Question: I have following data
'''
ct<-structure(list(Conc = c(50L, 100L, 150L, 50L, 100L, 150L, 50L,
100L, 150L, 100L, 100L, 100L), kGy = c(10L, 10L, 10L, 15L, 15L,
15L, 20L, 20L, 20L, 15L, 15L, 15L), CT.Y. = c(75L, 65L, 51L,
87L, 93L, 89L, 81L, 86L, 78L, 92L, 93L, 92L)), .Names = c("Conc",
"kGy", "CT.Y."), class = "data.frame", row.names = c(NA, -12L))
'''
And i am using following R code for response surface
'''
library(rsm)
ct.rsm<-rsm(CT.Y.~SO(Conc, kGy), data=ct)
persp(ct.rsm, Conc ~ kGy, col=rainbow(50), theta=60,
phi=0, r = 3, d=1, border = NULL, ltheta = -135, lphi = 0
, shade = 0.75, zlab="CT",ylab="Concentration %", col.axis=37, font.lab=2,col.lab=33,
contour=("colors"))
'''
One question is that how can i fill the colors in contours?
and other question is about the axes labeling. For label of X and Z axes i can label it, but when i want to include the label of Y-axis, i receive following error.
'''
Error in persp.default(dat$x, dat$y, dat$z, xlab = dat$labs[1], ylab = dat$labs[2], :
formal argument "ylab" matched by multiple actual arguments
'''
Hope that some one can help me in this regard.
Thanks in advance.

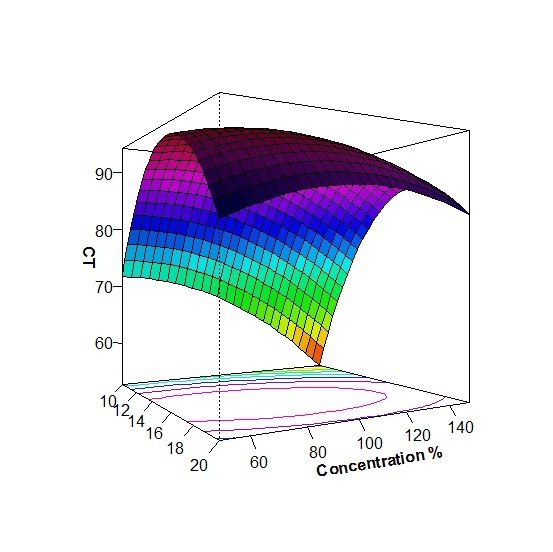
Answer: I pieced together a working example of your data (without your rownames). The object returned from the rsm function is classes "rsm" "lm", so it gets handled by persp.lm. That function has a hard-coded ylab specification and no provision for relabeling. It can be fixed (with a puzzling reversal of x and ylabs). I changed the 'line' function in 'draw.cont.line' to polygon and it illustrates the need for further efforts to link up the endpoints as mentioned in my comment below:
'''
persp.lm <-
function (x, form, at, bounds, zlim, zlab, xlabs, col = "white", xlab=xlab,
contours = NULL, hook, atpos = 3, theta = -25, phi = 20,
r = 4, border = NULL, box = TRUE, ticktype = "detailed", ylab,
... )
{
draw.cont.line = function(line) {
if (cont.varycol) {
cont.col = col
if (length(col) > 1)
cont.col = col[cut(c(line$level, dat$zlim), length(col))][1]
}
polygon(trans3d(line$x, line$y, cont.z, transf), col = cont.col,
lwd = cont.lwd)
}
plot.data = contour.lm(x, form, at, bounds, zlim, xlabs,
atpos = atpos, plot.it = FALSE)
transf = list()
if (missing(zlab))
zlab = ""
facet.col = col
cont = !is.null(contours)
if (mode(contours) == "logical")
cont = contours
cont.first = cont
cont.z = cz = plot.data[[1]]$zlim[1]
cont.col = 1
cont.varycol = FALSE
cont.lwd = 1
if (is.character(contours)) {
idx = charmatch(contours, c("top", "bottom", "colors"),
0)
if (idx == 1) {
cont.first = FALSE
cont.z = plot.data[[1]]$zlim[2]
}
else if (idx == 2) {
}
else if (idx == 3) {
cont.varycol = TRUE
if (length(col) < 2)
col = rainbow(40)
}
else cont.col = contours
}
else if (is.list(contours)) {
if (!is.null(contours$z))
cz = contours$z
if (is.numeric(cz))
cont.z = cz
else if (cz == "top") {
cont.first = FALSE
cont.z = plot.data[[1]]$zlim[2]
}
if (!is.null(contours$col))
cont.col = contours$col
if (!is.null(contours$lwd))
cont.lwd = contours$lwd
if (charmatch(cont.col, "colors", 0) == 1) {
cont.varycol = TRUE
if (length(col) < 2)
col = rainbow(40)
}
}
for (i in 1:length(plot.data)) {
dat = plot.data[[i]]
cont.lines = NULL
if (!missing(hook))
if (!is.null(hook$pre.plot))
hook$pre.plot(dat$labs)
if (cont)
cont.lines = contourLines(dat$x, dat$y, dat$z)
if (cont && cont.first) {
transf = persp(dat$x, dat$y, dat$z, zlim = dat$zlim, xlab=ylab,
theta = theta, phi = phi, r = r, col = NA, border = NA,
box = FALSE)
lapply(cont.lines, draw.cont.line)
par(new = TRUE)
}
if (length(col) > 1) {
nrz = nrow(dat$z)
ncz = ncol(dat$z)
zfacet = dat$z[-1, -1] + dat$z[-1, -ncz] + dat$z[-nrz,
-1] + dat$z[-nrz, -ncz]
zfacet = c(zfacet/4, dat$zlim)
facet.col = cut(zfacet, length(col))
facet.col = col[facet.col]
}
transf = persp(dat$x, dat$y, dat$z, xlab = xlab,
zlab = zlab, zlim = dat$zlim, ylab=ylab,
col = facet.col, border = border, box = box, theta = theta,
phi = phi, r = r, ticktype = ticktype)
if (atpos == 3)
title(sub = dat$labs[5])
if (cont && !cont.first)
lapply(cont.lines, draw.cont.line)
if (!missing(hook))
if (!is.null(hook$post.plot))
hook$post.plot(dat$labs)
plot.data[[i]]$transf = transf
}
invisible(plot.data)
}
persp(ct.rsm, Conc ~ kGy, col=rainbow(50), theta=60, xlab="Something",
phi=0, r = 3, d=1, border = NULL, ltheta = -135, lphi = 0
, shade = 0.75, zlab="CT",ylab="Concentration %", col.axis=37, font.lab=2,col.lab=33,
contour=("colors"))
'''